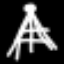
Label: The Eiffel Tower